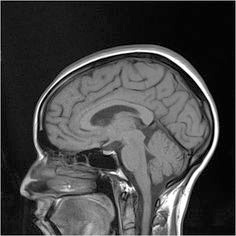
Label: notumor